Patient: sex M, age 43
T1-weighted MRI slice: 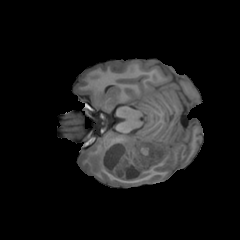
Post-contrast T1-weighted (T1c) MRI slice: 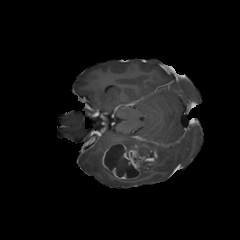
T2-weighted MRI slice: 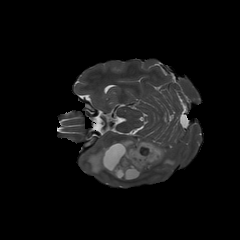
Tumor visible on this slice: yes
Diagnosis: Glioblastoma, IDH-wildtype
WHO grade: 4